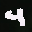
Label: 4